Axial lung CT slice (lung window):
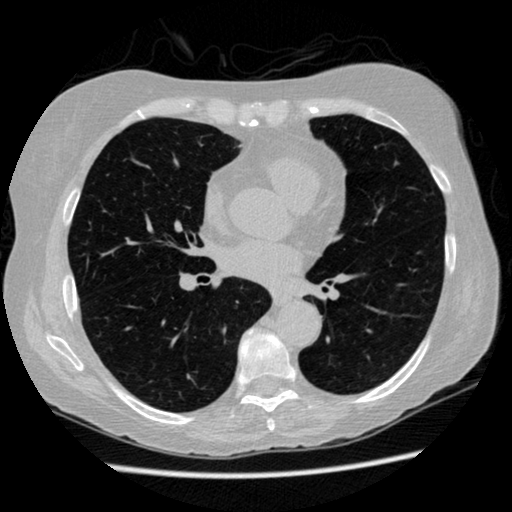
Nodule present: no